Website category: sports
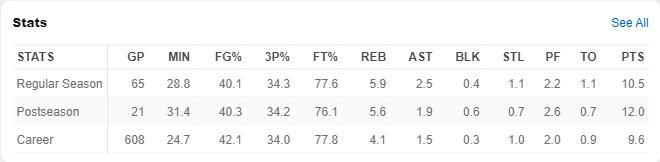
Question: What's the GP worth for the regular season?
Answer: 65

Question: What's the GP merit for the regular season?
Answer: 65

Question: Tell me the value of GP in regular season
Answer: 65

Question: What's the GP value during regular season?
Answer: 65

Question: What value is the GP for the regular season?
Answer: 65

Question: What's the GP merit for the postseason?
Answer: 21

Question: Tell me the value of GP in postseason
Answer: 21

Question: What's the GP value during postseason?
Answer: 21

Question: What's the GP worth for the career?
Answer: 608

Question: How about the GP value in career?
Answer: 608

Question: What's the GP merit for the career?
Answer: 608

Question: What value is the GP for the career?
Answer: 608

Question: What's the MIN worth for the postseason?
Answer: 31.4

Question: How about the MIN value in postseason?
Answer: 31.4

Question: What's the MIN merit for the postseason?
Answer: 31.4

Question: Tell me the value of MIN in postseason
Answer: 31.4

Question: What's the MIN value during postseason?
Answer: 31.4

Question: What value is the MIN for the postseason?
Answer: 31.4

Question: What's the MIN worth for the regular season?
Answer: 28.8

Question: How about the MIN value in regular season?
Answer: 28.8

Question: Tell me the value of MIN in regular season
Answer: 28.8

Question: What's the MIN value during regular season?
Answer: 28.8

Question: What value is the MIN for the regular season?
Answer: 28.8

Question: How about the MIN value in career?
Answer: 24.7

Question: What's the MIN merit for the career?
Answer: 24.7

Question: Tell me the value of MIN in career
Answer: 24.7

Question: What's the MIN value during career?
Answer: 24.7

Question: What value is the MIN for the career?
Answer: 24.7

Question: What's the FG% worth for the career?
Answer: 42.1

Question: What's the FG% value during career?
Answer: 42.1

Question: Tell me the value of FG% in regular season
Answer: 40.1

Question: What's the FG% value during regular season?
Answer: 40.1

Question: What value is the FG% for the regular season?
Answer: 40.1

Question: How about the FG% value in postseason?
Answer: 40.3

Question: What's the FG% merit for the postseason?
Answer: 40.3

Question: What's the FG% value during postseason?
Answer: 40.3

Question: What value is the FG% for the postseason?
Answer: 40.3

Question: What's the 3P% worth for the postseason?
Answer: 34.2

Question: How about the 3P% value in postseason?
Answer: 34.2

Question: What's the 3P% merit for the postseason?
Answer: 34.2

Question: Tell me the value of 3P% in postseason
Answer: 34.2

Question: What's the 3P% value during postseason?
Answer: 34.2

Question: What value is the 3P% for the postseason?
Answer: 34.2

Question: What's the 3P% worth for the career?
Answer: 34.0

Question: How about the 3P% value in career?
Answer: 34.0

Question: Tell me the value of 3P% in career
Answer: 34.0

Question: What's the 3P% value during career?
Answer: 34.0

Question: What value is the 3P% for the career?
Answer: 34.0

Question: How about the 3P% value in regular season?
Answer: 34.3

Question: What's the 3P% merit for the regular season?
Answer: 34.3

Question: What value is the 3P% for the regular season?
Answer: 34.3

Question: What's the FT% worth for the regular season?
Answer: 77.6

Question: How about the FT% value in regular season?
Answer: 77.6

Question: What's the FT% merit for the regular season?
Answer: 77.6

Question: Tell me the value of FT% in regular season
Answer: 77.6

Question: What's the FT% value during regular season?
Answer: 77.6

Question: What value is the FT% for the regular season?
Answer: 77.6

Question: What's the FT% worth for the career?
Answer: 77.8

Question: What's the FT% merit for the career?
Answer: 77.8

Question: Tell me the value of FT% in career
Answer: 77.8

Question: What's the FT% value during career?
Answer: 77.8

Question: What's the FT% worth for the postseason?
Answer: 76.1

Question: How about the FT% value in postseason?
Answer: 76.1

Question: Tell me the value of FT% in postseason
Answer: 76.1